Question: I am designing my website and I have run into a problem. I put a CSS Card flip effect. It works almost perfectly but when it is flipped. The text will flash, then vanish (go behind div).
The different problems in the browsers:
Chrome: Flickering
Safari: Hiding behind the '<div>'
<URL>
'''
#container {
-webkit-perspective: 800;
}
.flip {
-webkit-transform-style: preserve-3d;
-webkit-transition: -webkit-transform 0.5s ease;
background-color: red;
height: 5em;
width: 5em;
padding: 1em;
border-radius: 50%;
display: inline-block;
position: relative;
line-height: 6em;
cursor: pointer;
}
.flip > img {
z-index: 2;
position: absolute;
top: 50%;
-webkit-transform: translateY(-50%);
width: 5em;
}
.flip:hover{ -webkit-transform:rotateY(180deg); }
.flip > *{
-webkit-backface-visibility: hidden;
position:absolute;
}
.flip > div{
-webkit-transform: rotateY(180deg);
text-align:center;
height: 5em;
width: 5em;
}
'''

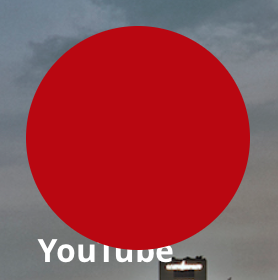
Answer: When constructing objects in 3D, it's always a good idea to avoid a situation that is known as z-fighting. This happens when 2 elements share (exactly) the same plane, so that the rendering engine doesn't know wich is in front of the other. The result can be flickering images, or also mixed images (part of one image and part of the other)
The usual way to solve this in 2d, zindex, won't solve this issue. You need to solve it in 3D space.
In you case, the solution would be
move the image 1 px in z to the front:
'''
.flip>img {
-webkit-transform: translateZ(1px) translateY(-50%);
}
'''
move the div 1px to the back:
'''
.flip>div{
-webkit-transform: translateZ(-1px) rotateY(180deg);
}
'''
<URL>